Question: I would like to create a new variable called 'x' in my datasheet. When there is a 1 or 2 coded on 'coi_cf' i need the value 1 on the new variable 'x' and when there is a 0, 99 or 'NA' coded on 'coi_cf' I need a 0 on the new variable x.

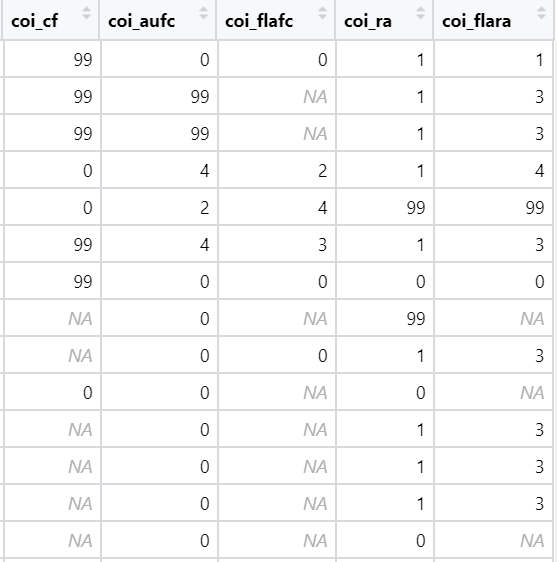
Answer: '''
library(dplyr)
df %>%
mutate(x = case_when(coi_cf==1 | coi_cf == 2 ~ 1,
TRUE ~ 0))
'''
'''
coi_cf coi_aufc coi_flafc coi_ra coi_flara x
1 99 0 0 1 1 0
2 99 99 NA 1 3 0
3 99 99 NA 1 3 0
4 0 4 2 1 4 0
5 0 2 4 99 99 0
6 99 4 3 1 3 0
7 99 0 0 0 0 0
8 NA 0 NA 99 NA 0
9 NA 0 0 1 3 0
10 0 0 NA 0 NA 0
11 NA 0 NA 1 3 0
12 NA 0 NA 1 3 0
13 NA 0 NA 1 3 0
14 NA 0 NA 0 NA 0
'''
data:
'''
structure(list(coi_cf = c(99L, 99L, 99L, 0L, 0L, 99L, 99L, NA,
NA, 0L, NA, NA, NA, NA), coi_aufc = c(0L, 99L, 99L, 4L, 2L, 4L,
0L, 0L, 0L, 0L, 0L, 0L, 0L, 0L), coi_flafc = c(0L, NA, NA, 2L,
4L, 3L, 0L, NA, 0L, NA, NA, NA, NA, NA), coi_ra = c(1L, 1L, 1L,
1L, 99L, 1L, 0L, 99L, 1L, 0L, 1L, 1L, 1L, 0L), coi_flara = c(1L,
3L, 3L, 4L, 99L, 3L, 0L, NA, 3L, NA, 3L, 3L, 3L, NA)), class = "data.frame", row.names = c(NA,
-14L))
'''